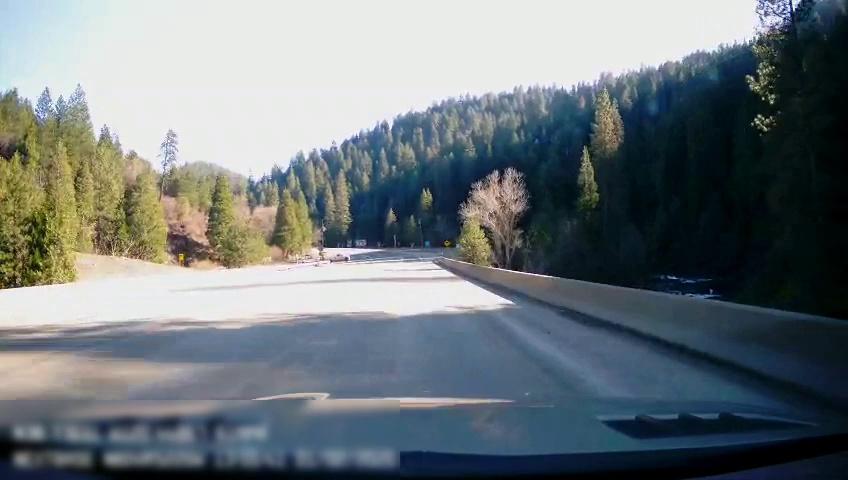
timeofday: Day
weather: Sunny
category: Drivable Space
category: Vehicles | Truck
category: Vehicles | Truck